Question: I saved some file in my app now I want to show the ones which are ended by .txt on my 'listview' not all of them. Could you please help me?

Here is how I generated my listview:
'''
void ShowSavedFiles(){
SavedFiles = fileList();
ArrayAdapter adapter = new ArrayAdapter<String>(this,
android.R.layout.simple_list_item_1,
SavedFiles);
listSavedFiles.setAdapter(adapter);
}
'''
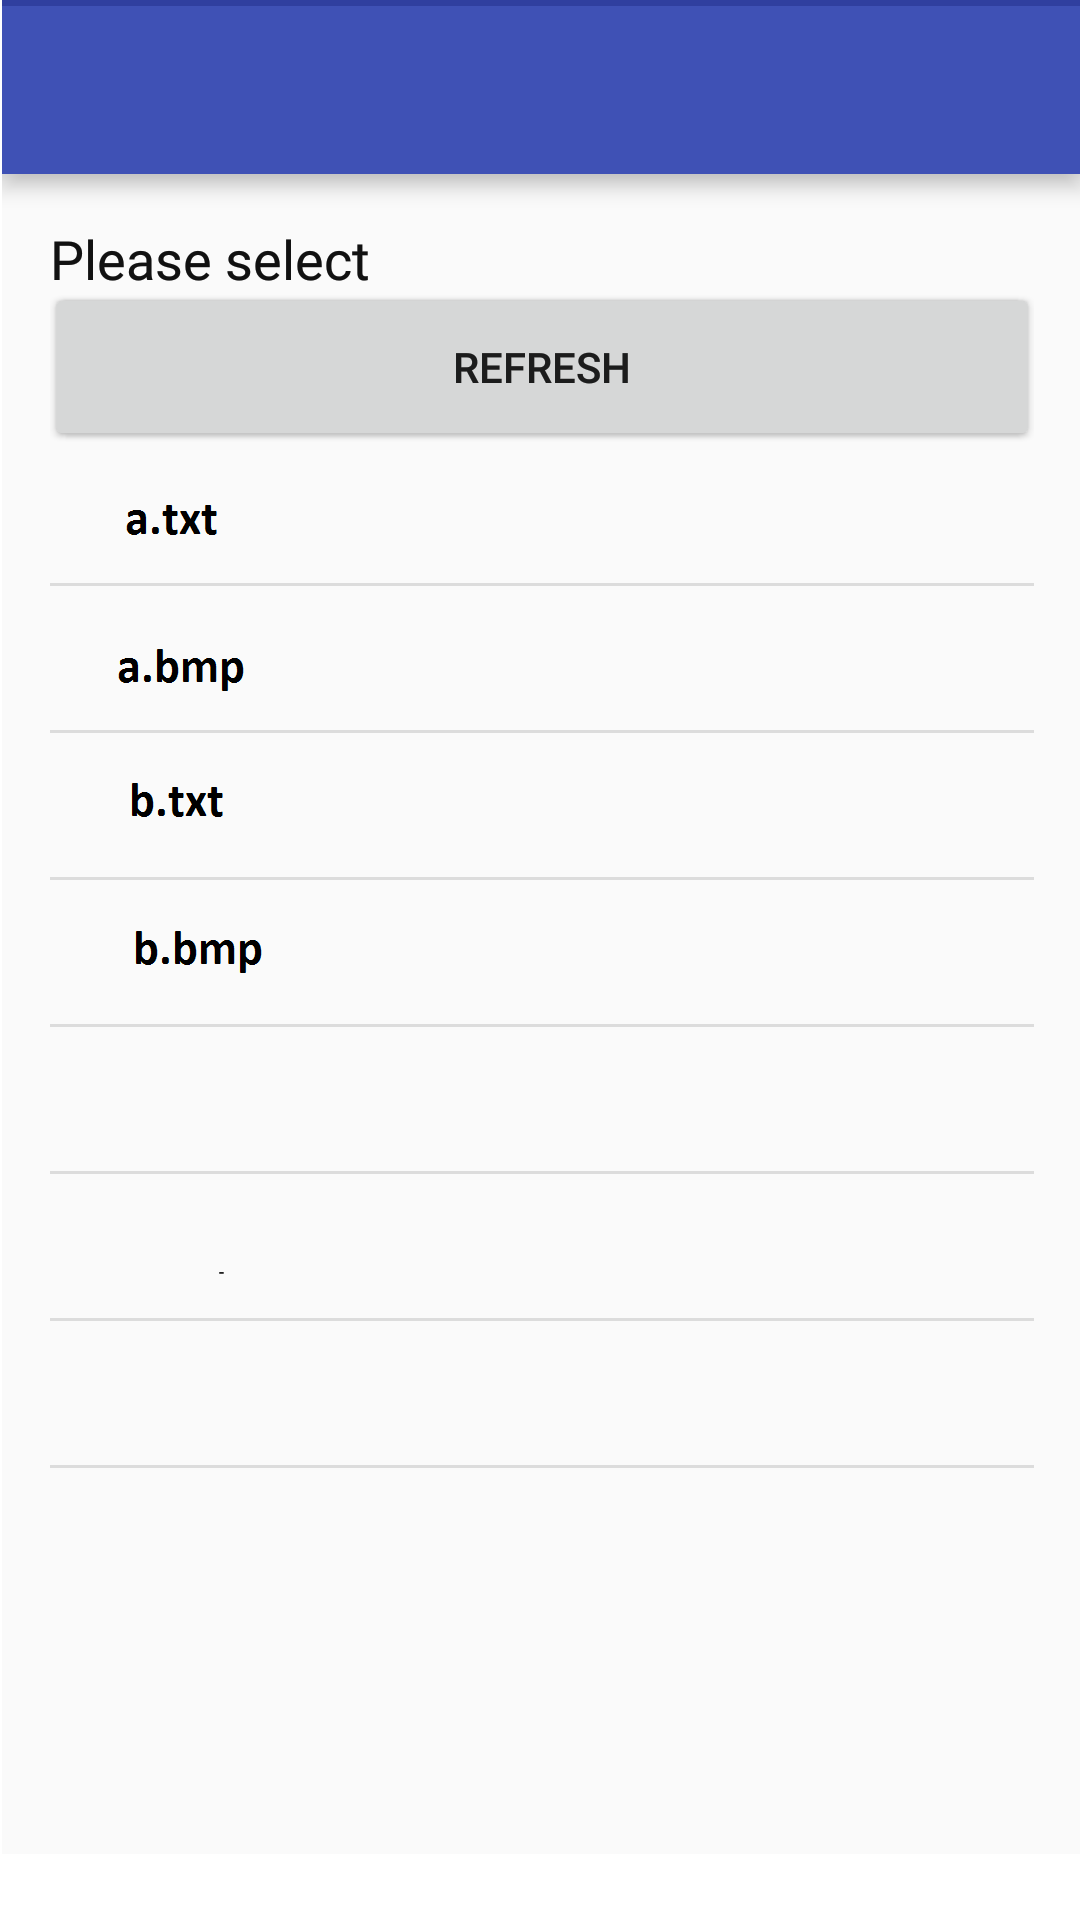
Answer: Here is the solution:
'''
void ShowSavedFiles(){ArrayList<String> filteredList = new ArrayList<String>();
SavedFiles = fileList();
for(String str: SavedFiles) {
if (str.trim().contains("_cred.txt")) {
filteredList.add(str.trim());}
}
ArrayAdapter adapter
= new ArrayAdapter<String>(this,
android.R.layout.simple_list_item_1,
filteredList);
listSavedFiles.setAdapter(adapter);}
'''